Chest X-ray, AP view. Patient: 52 years old, sex F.
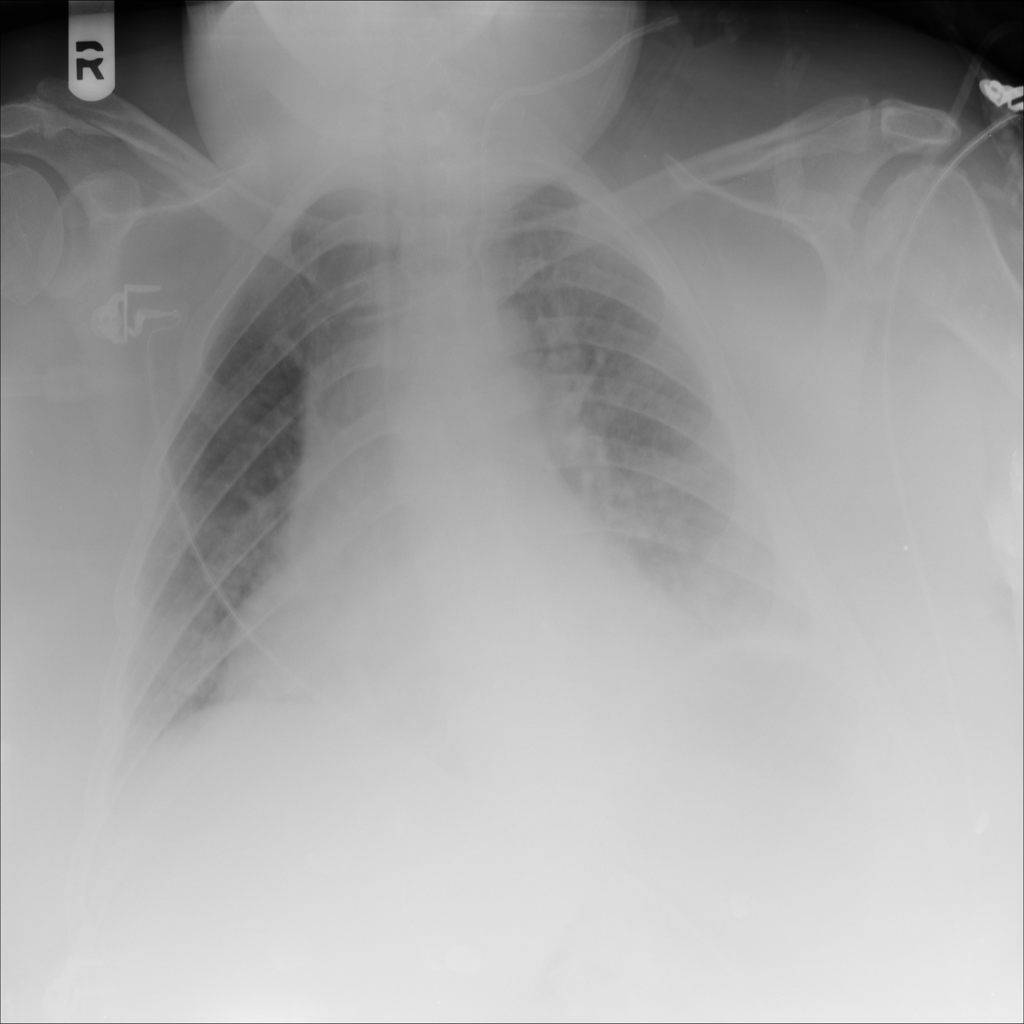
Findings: Effusion